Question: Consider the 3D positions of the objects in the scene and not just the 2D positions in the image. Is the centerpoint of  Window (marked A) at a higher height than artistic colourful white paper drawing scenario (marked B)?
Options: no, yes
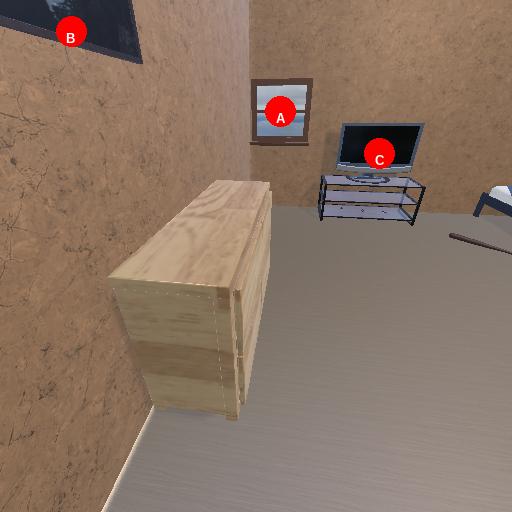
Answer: no